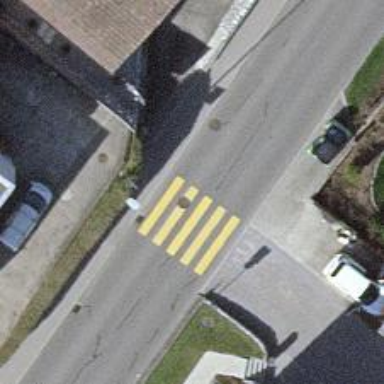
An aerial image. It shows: Zebra crossing on the road.